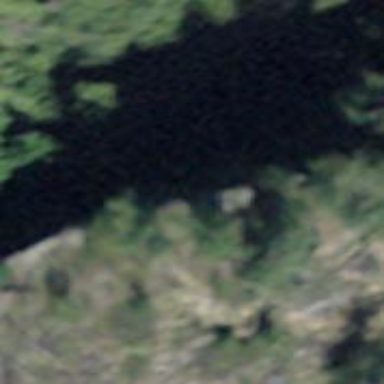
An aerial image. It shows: Cliff in nature.